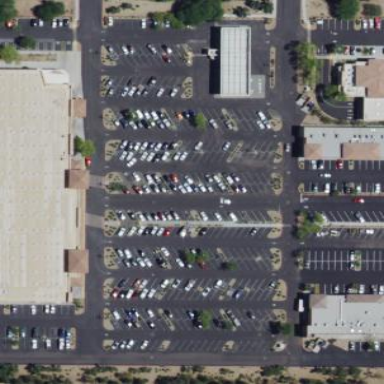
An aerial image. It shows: Retail area.